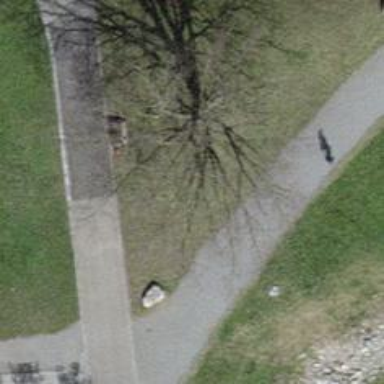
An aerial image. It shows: Bench for seating.